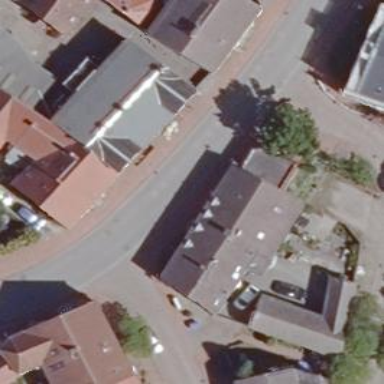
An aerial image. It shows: Bakery.